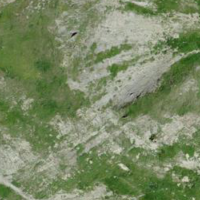
EUNIS habitat code: 26
Species observed at this site:
Campanula barbata